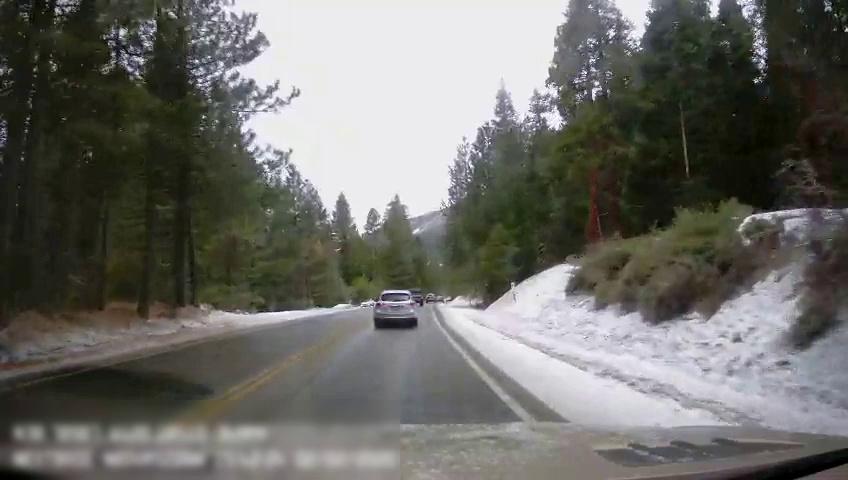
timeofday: Day
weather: Cloudy
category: Drivable Space
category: Vehicles | Car
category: Vehicles | Truck
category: Vehicles | Car
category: Vehicles | Car
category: Lanes | Current Lane
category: Lanes | Current Lane
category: Lanes | Opposite Lane
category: Lanes | Opposite Lane